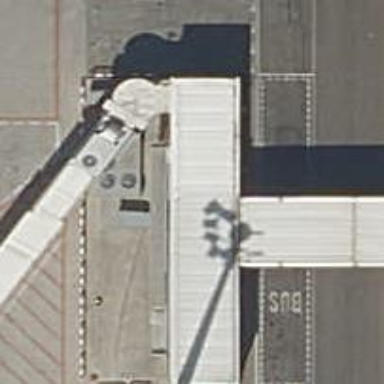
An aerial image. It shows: Airport gate.